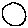
Label: circle